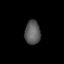
Tissue: lung
Cell type: Epithelial cells
Senescence score: 0.2398
Nuclear area (px): 362
Mean DAPI intensity: 91.657